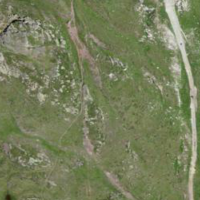
EUNIS habitat code: 31
Species observed at this site:
Geum montanum